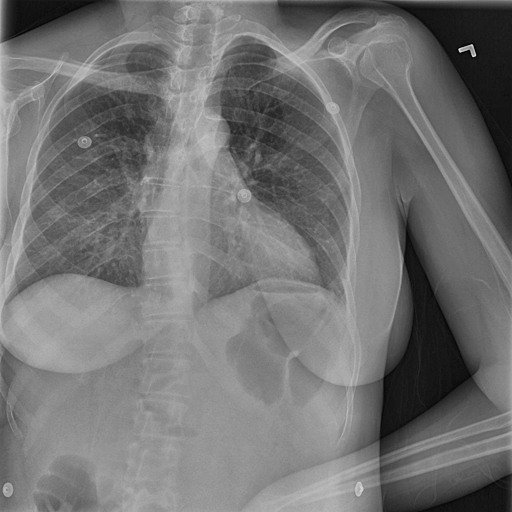
Finding: NORMAL